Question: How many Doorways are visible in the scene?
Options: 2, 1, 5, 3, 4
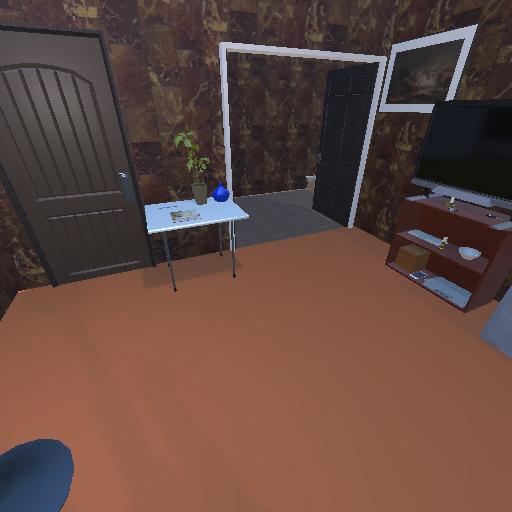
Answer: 2